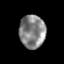
Tissue: prostate
Cell type: T cells
Senescence score: 0.3514
Nuclear area (px): 840
Mean DAPI intensity: 133.656